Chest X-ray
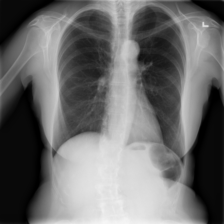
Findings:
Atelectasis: negative
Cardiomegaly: negative
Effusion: negative
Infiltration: negative
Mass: negative
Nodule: negative
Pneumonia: negative
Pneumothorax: negative
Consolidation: negative
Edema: negative
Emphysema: negative
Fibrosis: negative
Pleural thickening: negative
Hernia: negative